Aerial crown-view tile of a tropical tree (Barro Colorado Island, Panama), acquired 20250818:
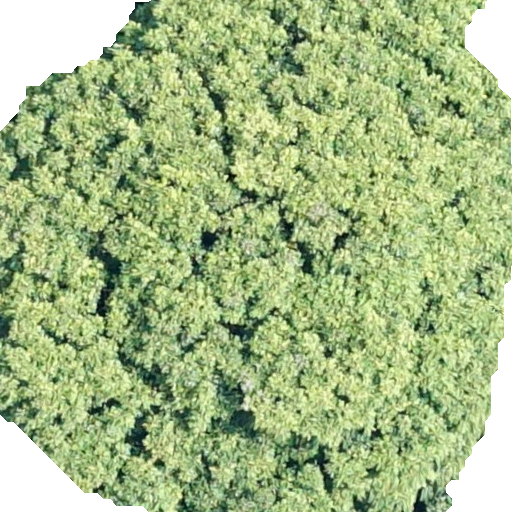
Species: Dipteryx oleifera
GBIF accepted scientific name: Dipteryx oleifera
Crown area: 395.758 m²